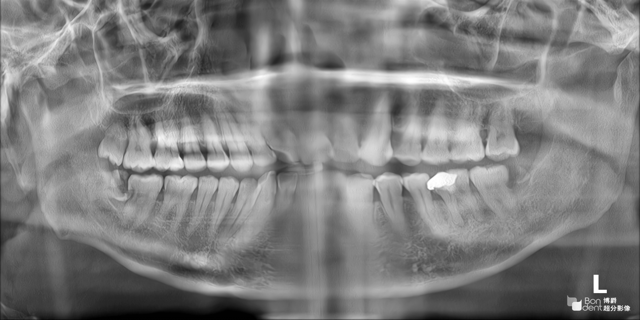
adult